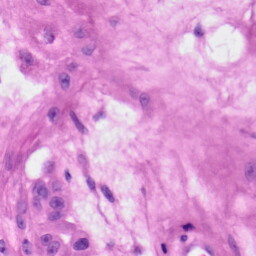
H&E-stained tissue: Skin